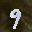
Label: 9